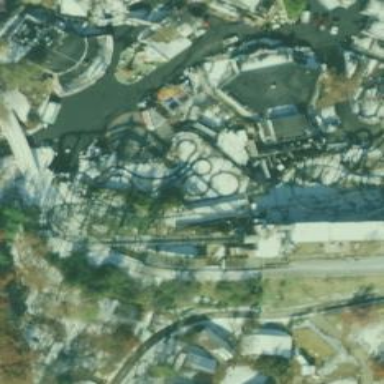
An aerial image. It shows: Thrilling roller coaster attraction.